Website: walmart
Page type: cart
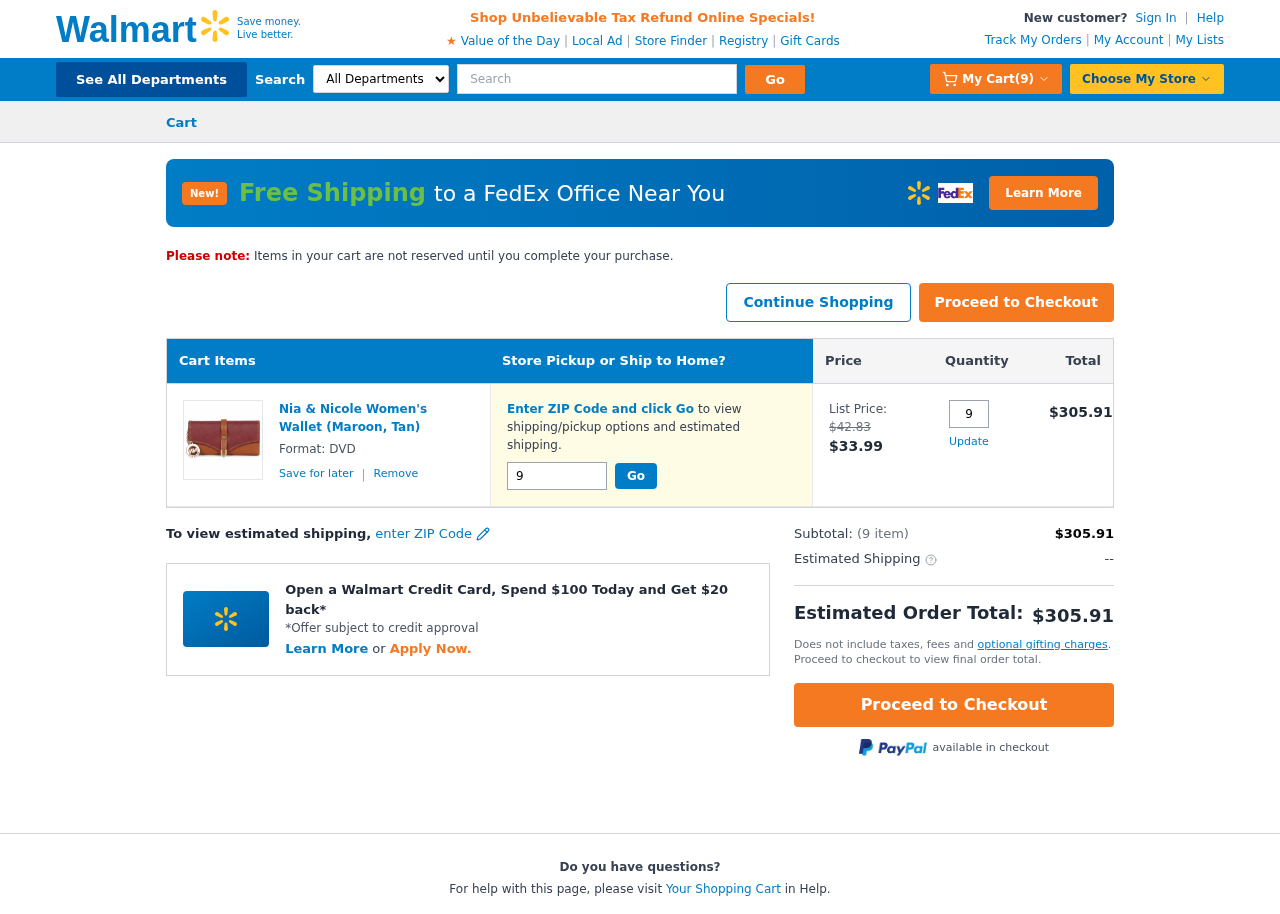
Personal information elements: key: PII_POSTCODE
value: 92978
Product elements: key: PRODUCT1_NAME
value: Nia & Nicole Women's Wallet (Maroon, Tan)
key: PRODUCT1_PRICE
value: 33.99
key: PRODUCT1_QUANTITY
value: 9
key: PRODUCT1_ORIGINAL_PRICE
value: $42.83
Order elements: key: ORDER_NUM_ITEMS
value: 9
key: ORDER_SUBTOTAL
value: $305.91
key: ORDER_TOTAL
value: $305.91
Search elements: key: HEADER_SEARCH
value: Search